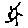
Label: sun